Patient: sex F, age 52
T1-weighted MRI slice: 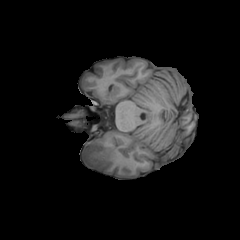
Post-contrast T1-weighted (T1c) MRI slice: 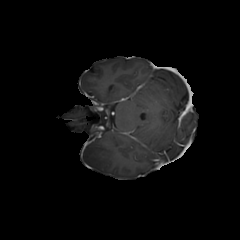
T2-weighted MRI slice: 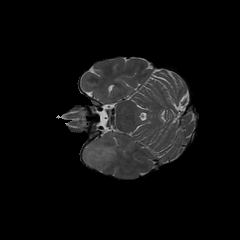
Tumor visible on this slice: yes
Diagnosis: Glioblastoma, IDH-wildtype
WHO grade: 4